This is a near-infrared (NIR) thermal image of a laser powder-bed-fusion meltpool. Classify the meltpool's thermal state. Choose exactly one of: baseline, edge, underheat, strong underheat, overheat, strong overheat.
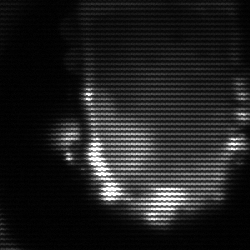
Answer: baseline